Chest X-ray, PA view. Patient: 50 years old, sex F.
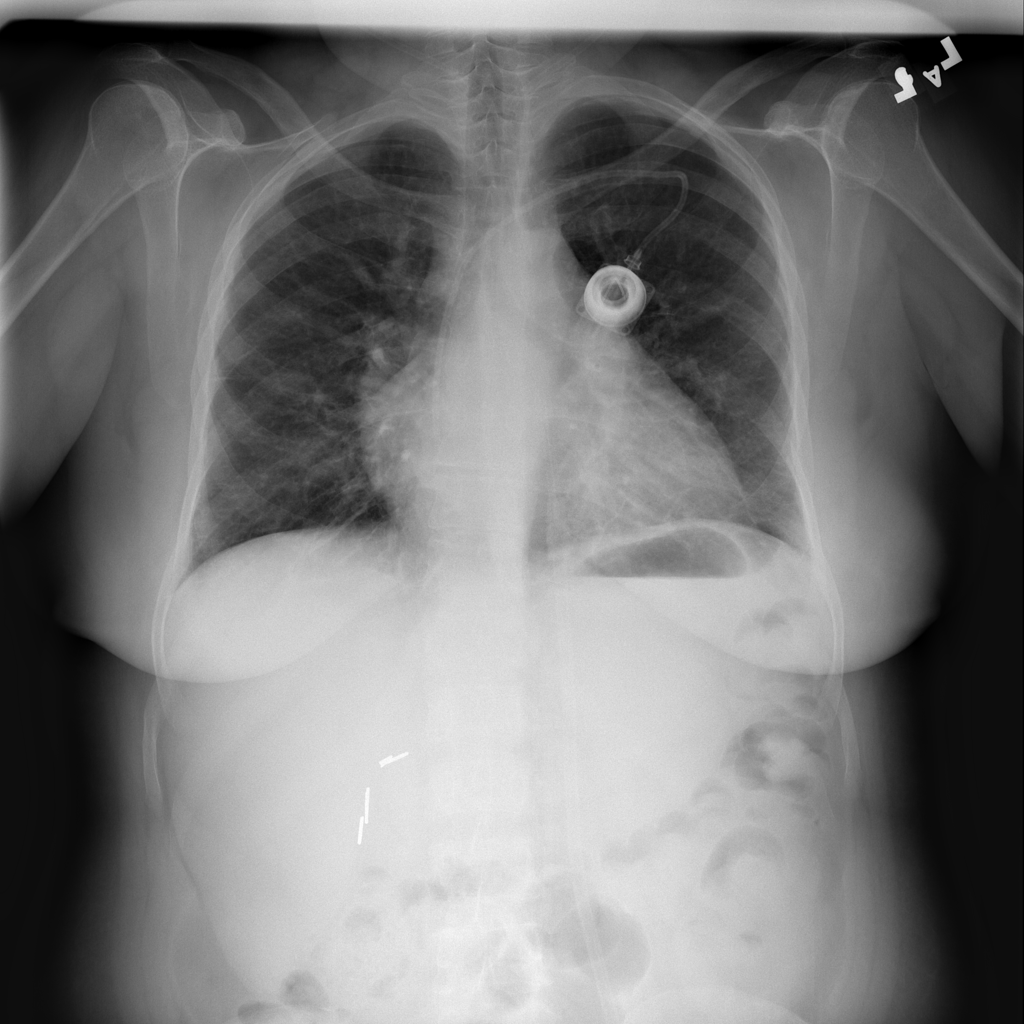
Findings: No Finding